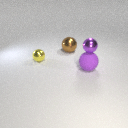
large purple rubber sphere to the right of small yellow metal sphere